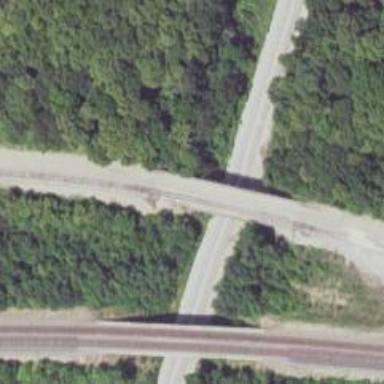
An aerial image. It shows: Railway bridge leading to railway yard.